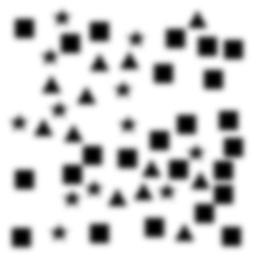
Squares: 24
Triangles: 12
Stars: 12
Total shapes: 48